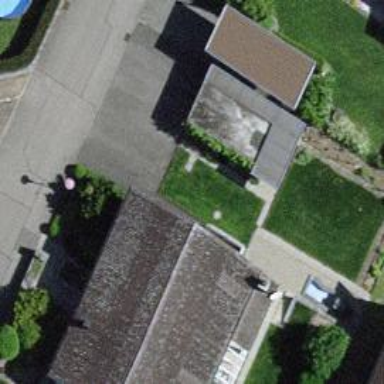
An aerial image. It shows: Garage building.